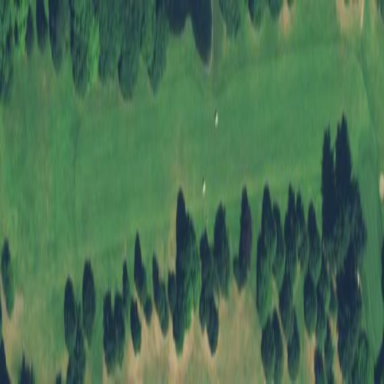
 specifically mown fairway on golf course."